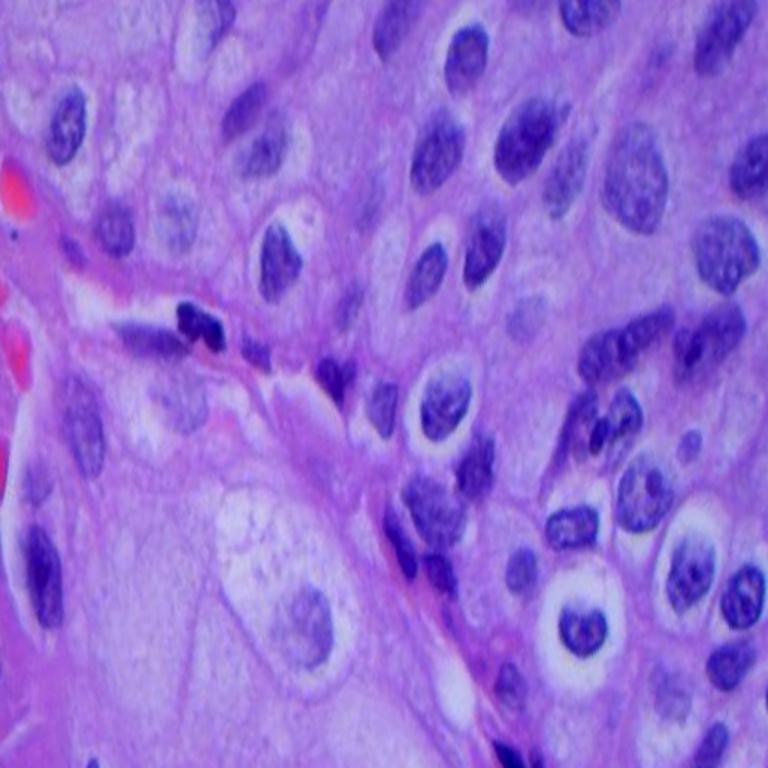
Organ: lung
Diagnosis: squamous carcinomas